Question: What is the reading of the measurement in the image?
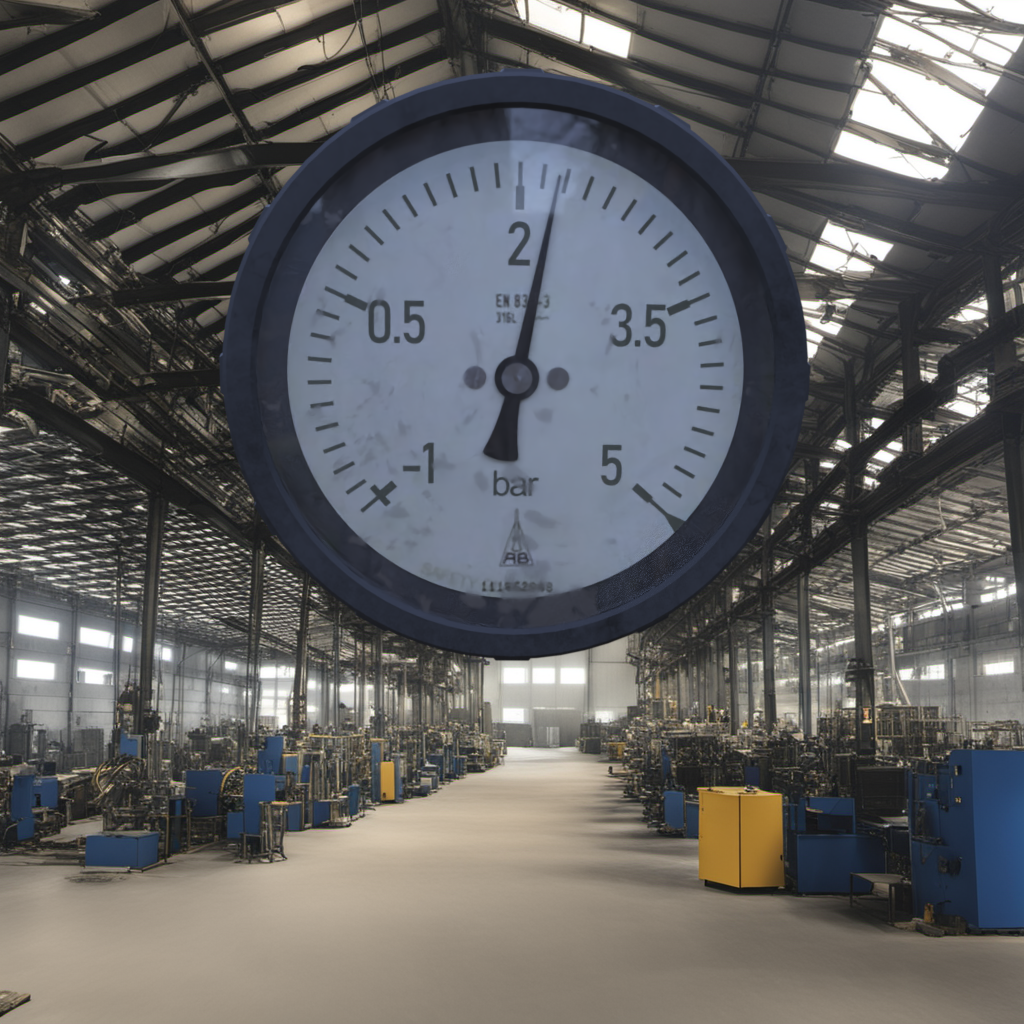
Answer: The result is 2.25
Question: What is the value range of the measurement in the image?
Answer: The range is from -1 to 5
Question: What is the minimum and maximum value range of this measurement?
Answer: The minimum value is -1 and the maximum value is 5